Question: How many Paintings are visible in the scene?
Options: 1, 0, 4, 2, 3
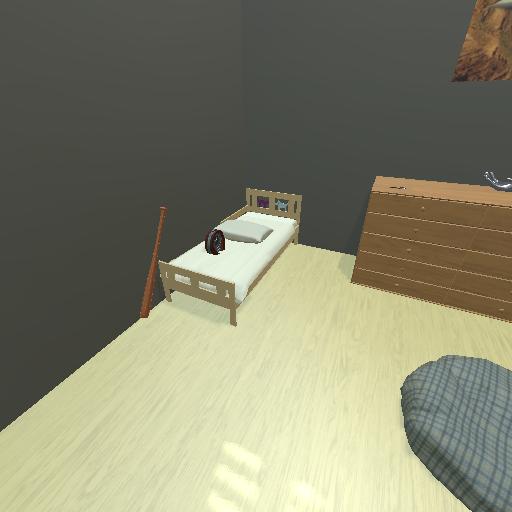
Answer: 1